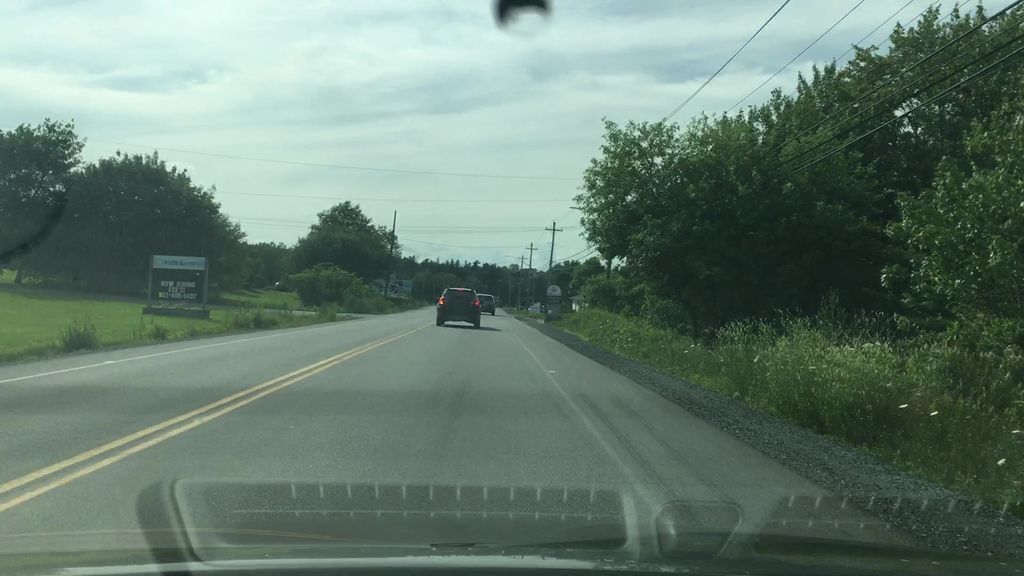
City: halifax